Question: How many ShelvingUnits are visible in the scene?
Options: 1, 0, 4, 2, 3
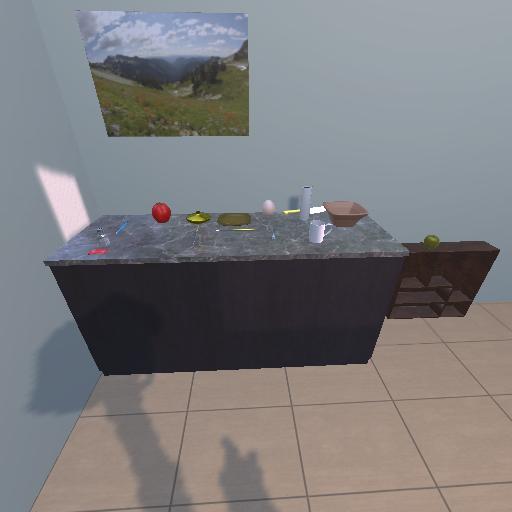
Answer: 1